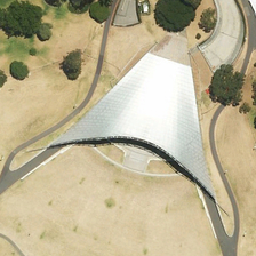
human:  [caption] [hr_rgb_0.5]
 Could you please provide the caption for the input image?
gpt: Next to the triangular white conference center, there are some plants.

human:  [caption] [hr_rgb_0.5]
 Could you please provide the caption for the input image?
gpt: There is a bend in the triangular white conference center.

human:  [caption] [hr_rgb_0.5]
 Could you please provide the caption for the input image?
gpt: There is a corner next to the triangular white conference center.

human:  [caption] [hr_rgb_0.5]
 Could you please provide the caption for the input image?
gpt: There are several plants beside the triangular white conference center.

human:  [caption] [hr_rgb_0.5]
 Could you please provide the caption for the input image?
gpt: There are some plants beside the triangular white conference center.